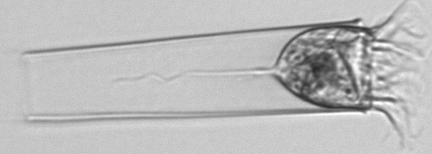
Label: Eutintinnus